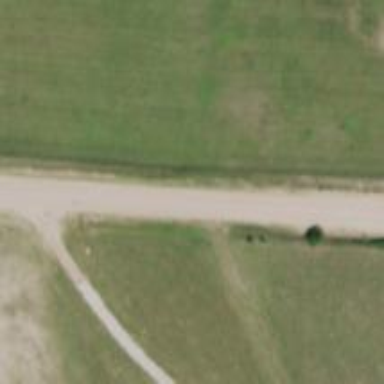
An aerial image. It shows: Unclassified road.